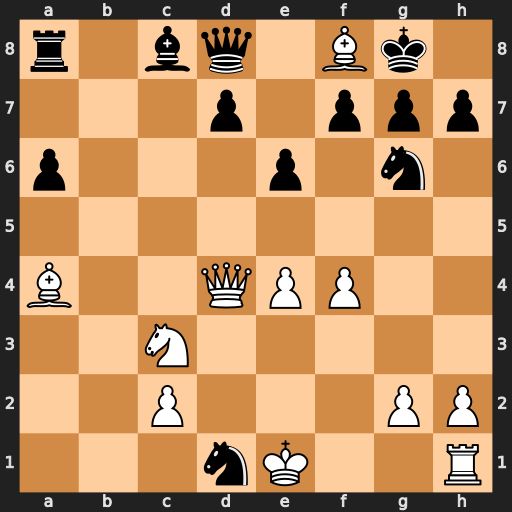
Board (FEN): r1bq1Bk1/3p1ppp/p3p1n1/8/B2QPP2/2N5/2P3PP/3nK2R
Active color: w
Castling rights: K
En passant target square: -
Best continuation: Qxg7#